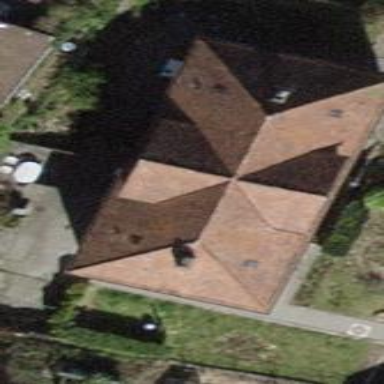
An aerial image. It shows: Building with tile roof.